Field crop: tomato
Growth stage: 1
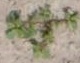
Species: portulaca